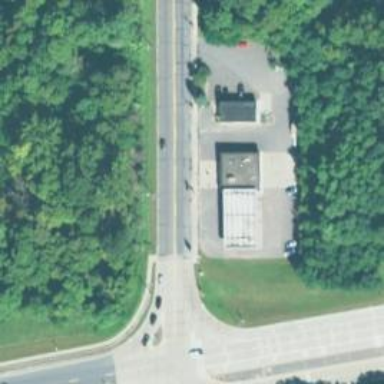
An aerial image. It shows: Convenience shop.